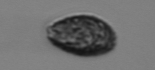
Label: Pseudochattonella_farcimen